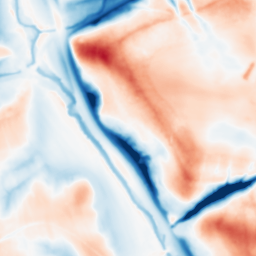
Category: multiscale
Decomposition family: dog_multiscale
Decomposition parameters: sigma_ratio: 2
n_scales: 4
base_sigma: 1
Upsampling method: sinc_hamming
Upsampling parameters: scale: 2
kernel_size: 16
Upsampling scale: 2